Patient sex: M
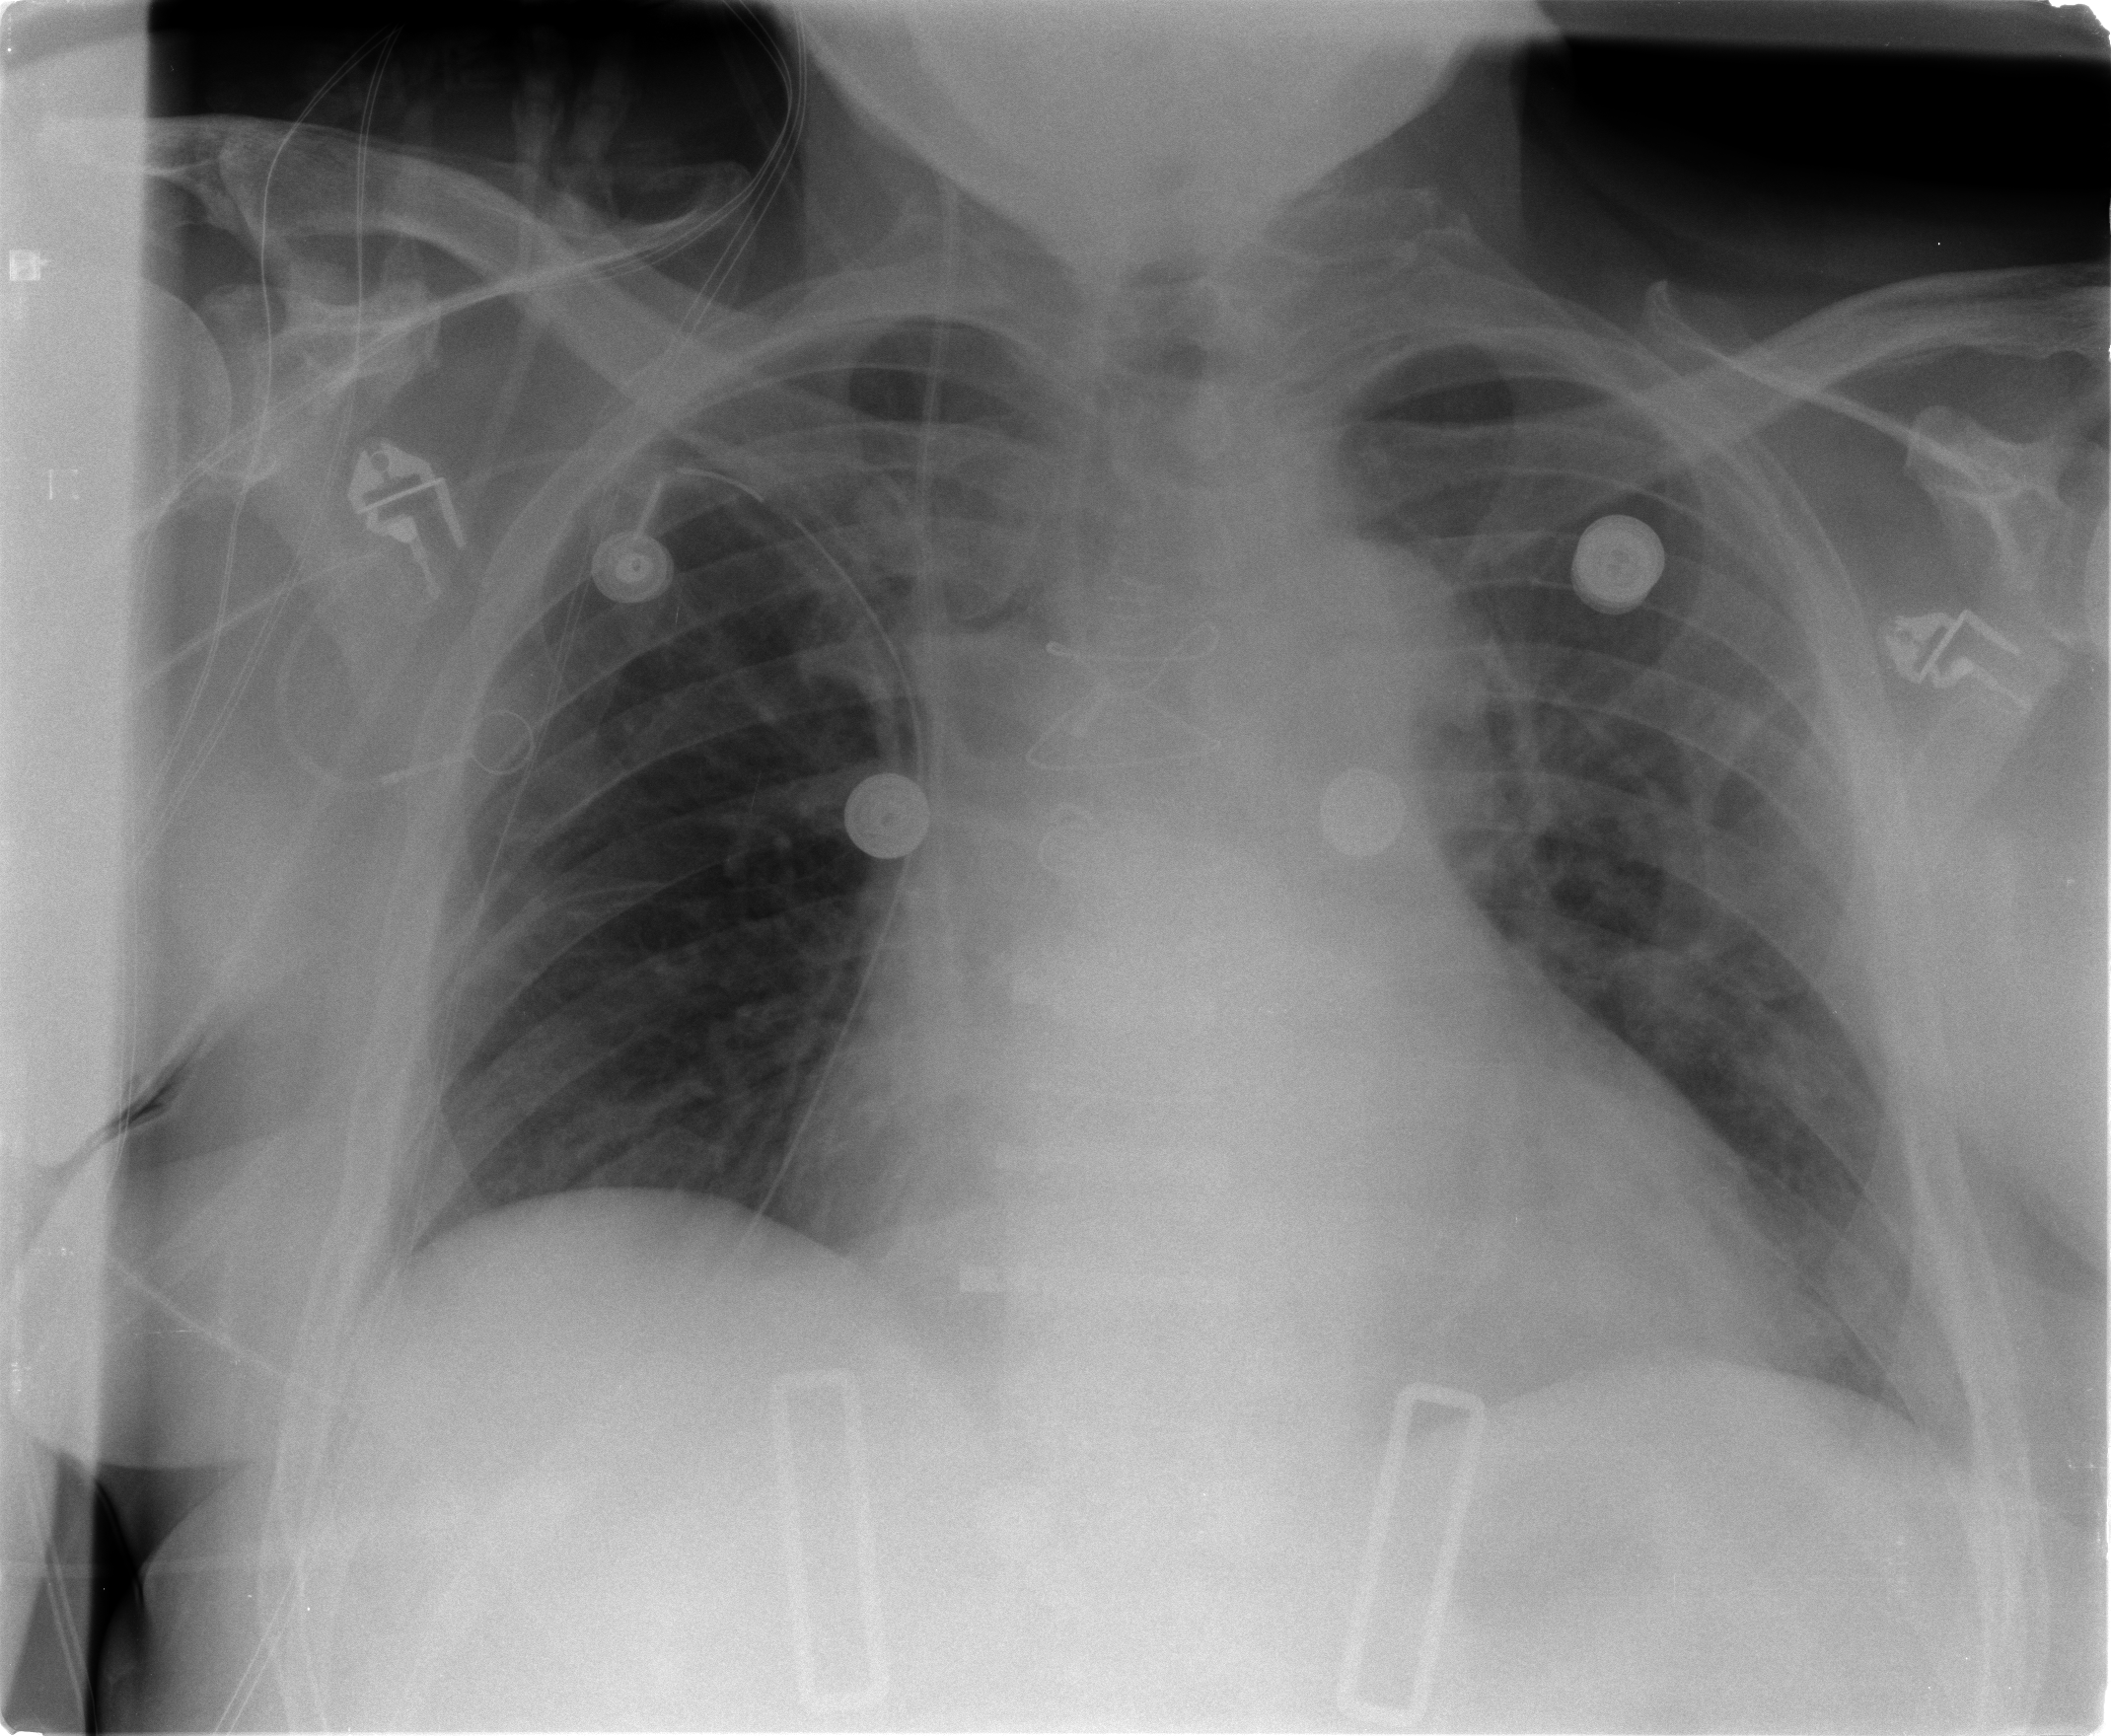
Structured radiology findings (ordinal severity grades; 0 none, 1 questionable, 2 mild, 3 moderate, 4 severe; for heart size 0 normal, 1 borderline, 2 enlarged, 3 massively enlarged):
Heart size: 2
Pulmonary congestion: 2
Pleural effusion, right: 2
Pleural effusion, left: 2
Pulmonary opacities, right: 0
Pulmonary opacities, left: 1
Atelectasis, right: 2
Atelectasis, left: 2